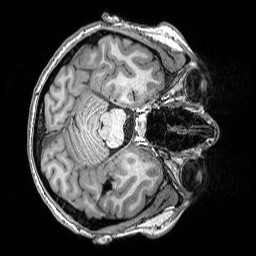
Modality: T1w
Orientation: axial
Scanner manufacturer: siemens
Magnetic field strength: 3 T
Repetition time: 2.5 s
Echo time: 0.00343 s